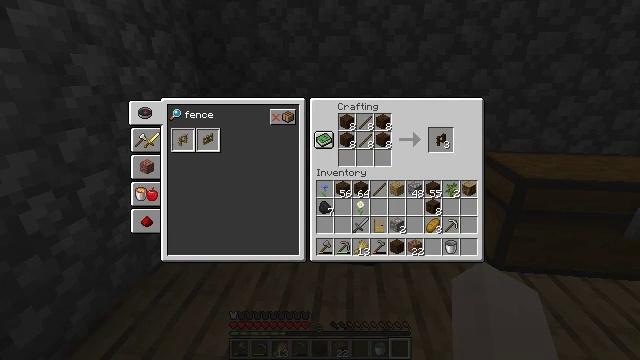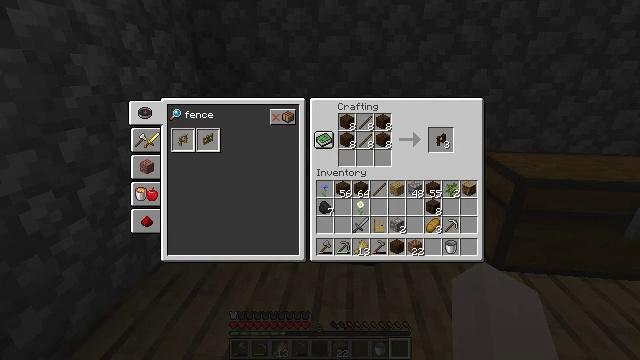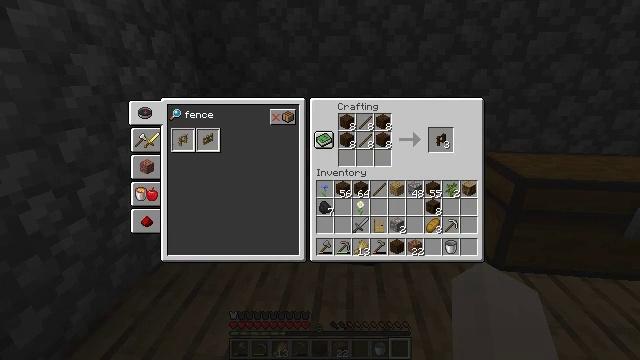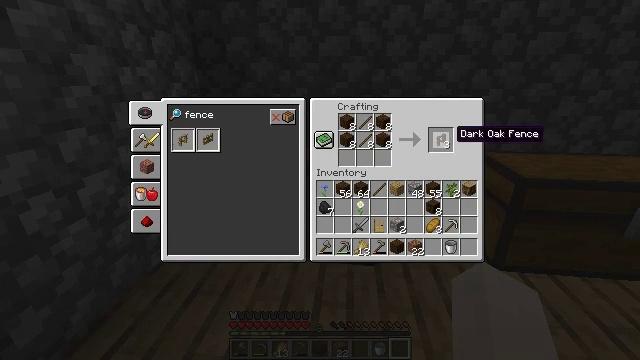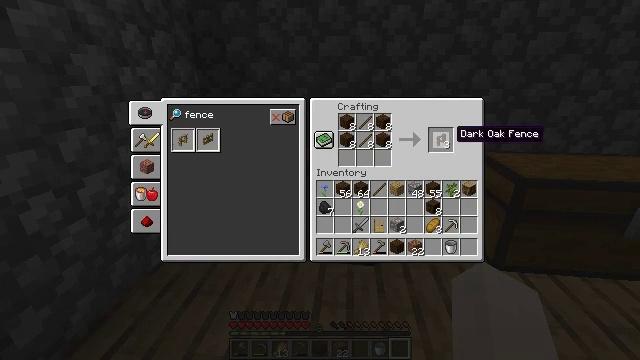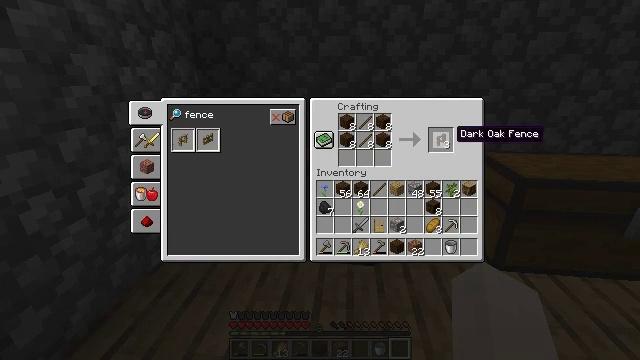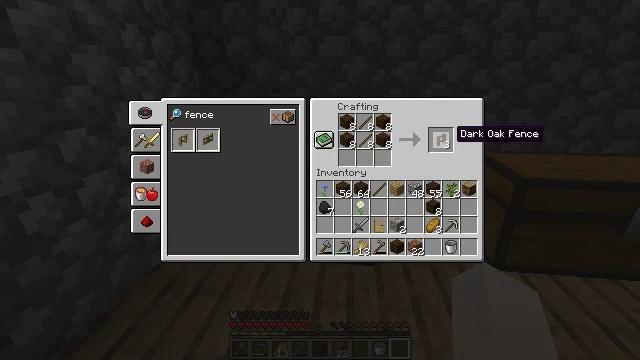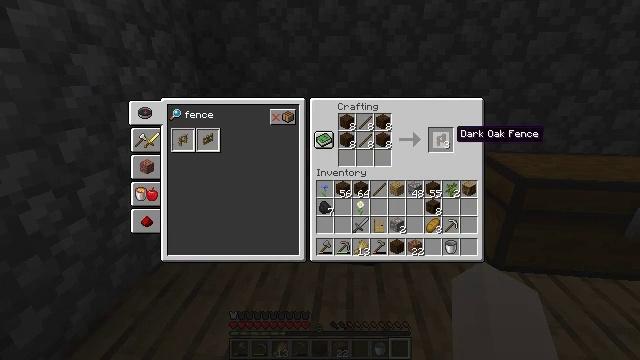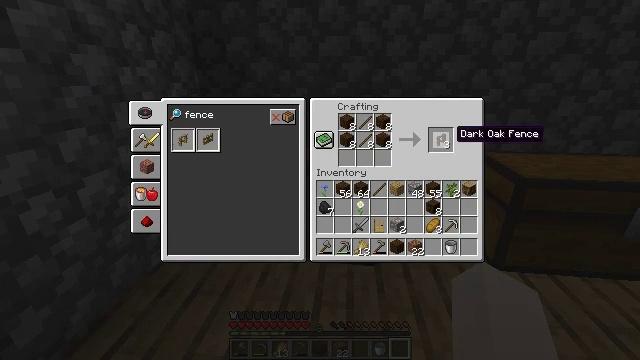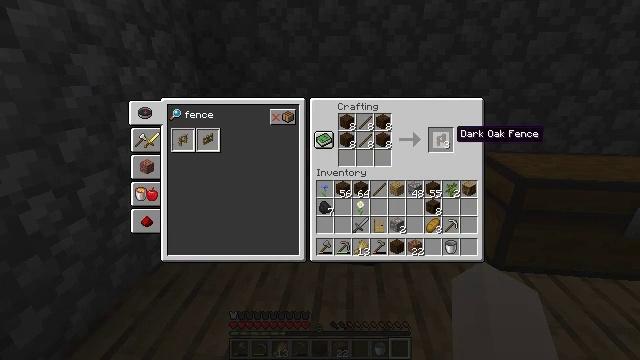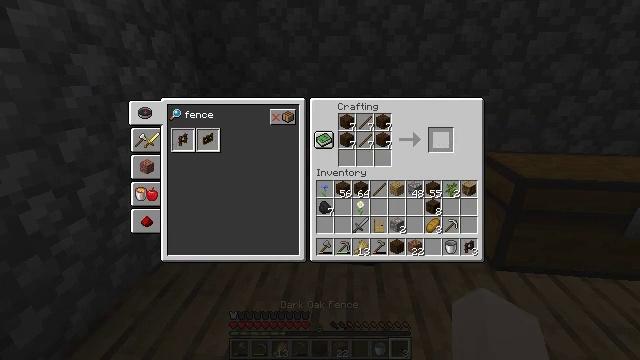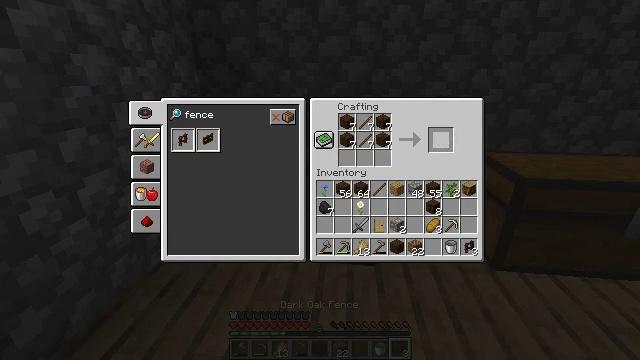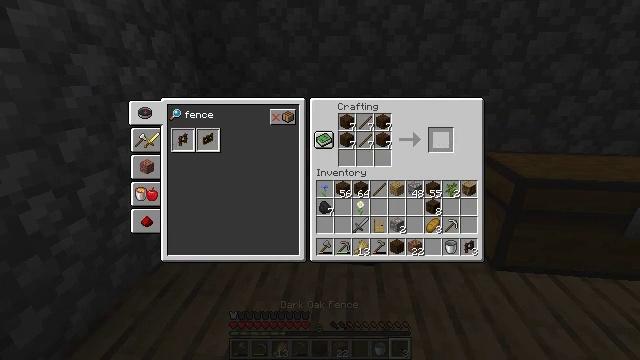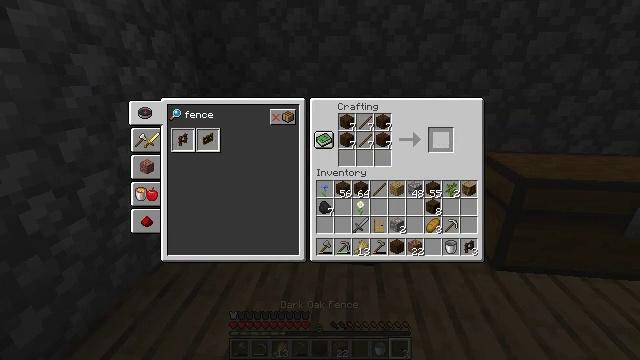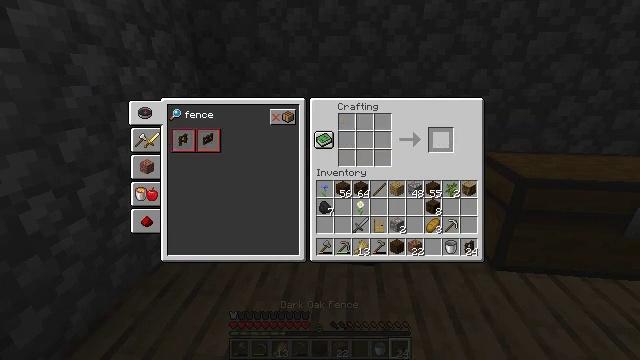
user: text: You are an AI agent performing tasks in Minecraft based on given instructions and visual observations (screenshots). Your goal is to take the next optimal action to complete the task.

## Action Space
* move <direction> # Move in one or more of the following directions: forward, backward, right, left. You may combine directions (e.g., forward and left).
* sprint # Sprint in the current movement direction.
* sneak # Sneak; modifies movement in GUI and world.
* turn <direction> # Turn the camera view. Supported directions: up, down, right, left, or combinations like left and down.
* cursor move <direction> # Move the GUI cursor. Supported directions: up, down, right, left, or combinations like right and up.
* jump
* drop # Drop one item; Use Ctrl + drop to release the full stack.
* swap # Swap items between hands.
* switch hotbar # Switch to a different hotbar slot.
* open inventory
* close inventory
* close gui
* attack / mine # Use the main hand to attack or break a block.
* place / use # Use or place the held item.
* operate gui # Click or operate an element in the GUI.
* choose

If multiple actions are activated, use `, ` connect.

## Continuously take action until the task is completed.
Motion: motion action
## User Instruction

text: Use the crafting table to make a dark oak fence.
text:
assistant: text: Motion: sneak
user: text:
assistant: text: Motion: sneak
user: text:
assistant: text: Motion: sneak
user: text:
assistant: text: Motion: sneak
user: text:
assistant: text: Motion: sneak
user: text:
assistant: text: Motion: sneak
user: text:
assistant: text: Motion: sneak
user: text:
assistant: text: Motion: sneak
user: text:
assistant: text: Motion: sneak
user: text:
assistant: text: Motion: sneak, operate gui
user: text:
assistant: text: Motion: sneak, operate gui
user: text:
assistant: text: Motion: sneak, operate gui
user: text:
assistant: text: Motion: sneak
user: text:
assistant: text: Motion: sneak
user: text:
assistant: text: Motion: sneak